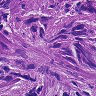
Metastatic tissue present: yes